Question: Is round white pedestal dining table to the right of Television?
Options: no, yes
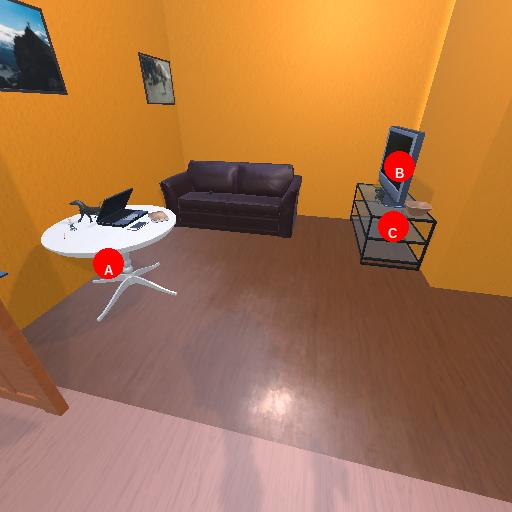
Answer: no